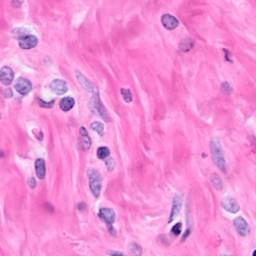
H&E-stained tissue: Breast